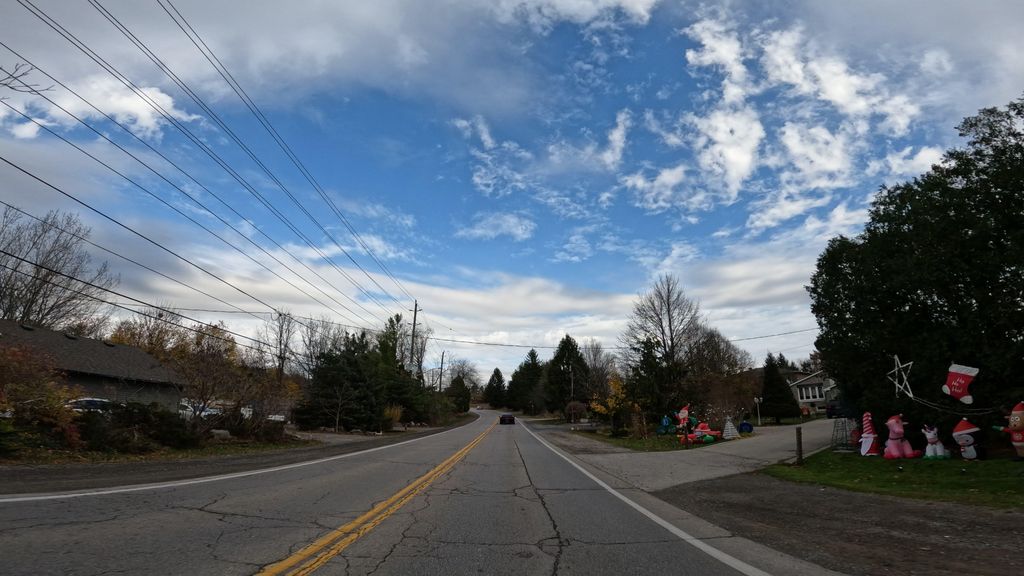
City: hamilton